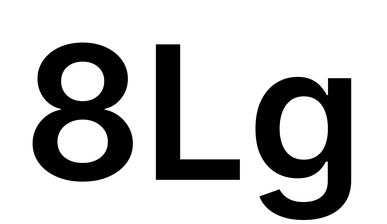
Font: Inter_SemiBold